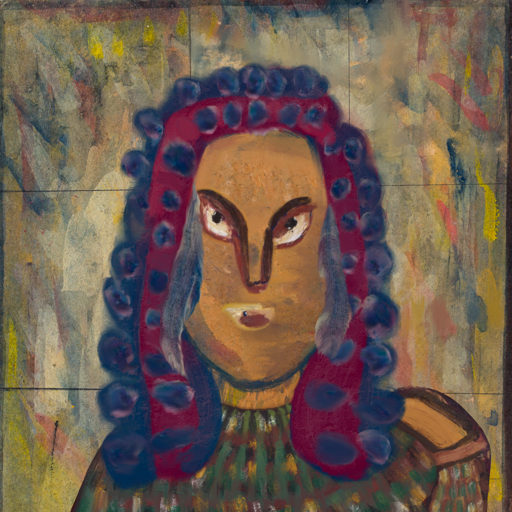
Background: GypsyMother, Head And Neck Front: In_The_Sun, Face Front: After_Raid, Bust: After_Raid, Hair Front: Hill_Girl, Head Accessory: Blank, Second Necklace: Blank, Necklace: Blank, Baby: Blank